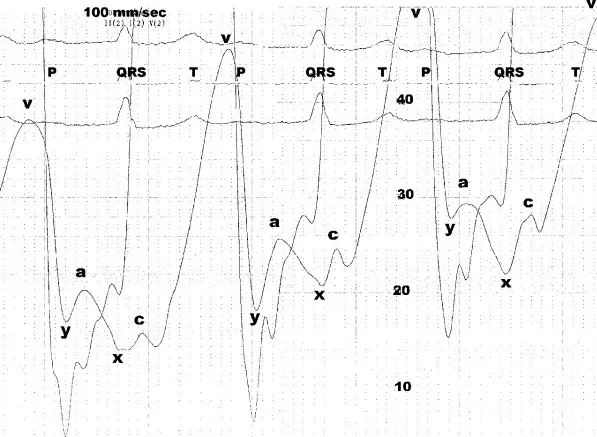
Hemodynamic tracing showing left atrium and ventricle pressures. Capital letters represent ECG waves, whereas small letters represent left atrium waves (see text for details). Scale is 40 mmHg and paper speed is 100 mm/s.
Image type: electrography (ekg)